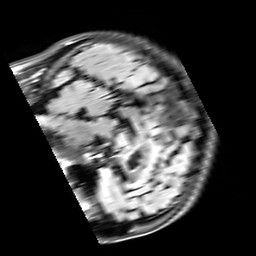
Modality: FLAIR
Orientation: sagittal
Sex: male
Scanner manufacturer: siemens
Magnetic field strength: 3 T
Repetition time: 10 s
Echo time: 0.09 s